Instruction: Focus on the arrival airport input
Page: home
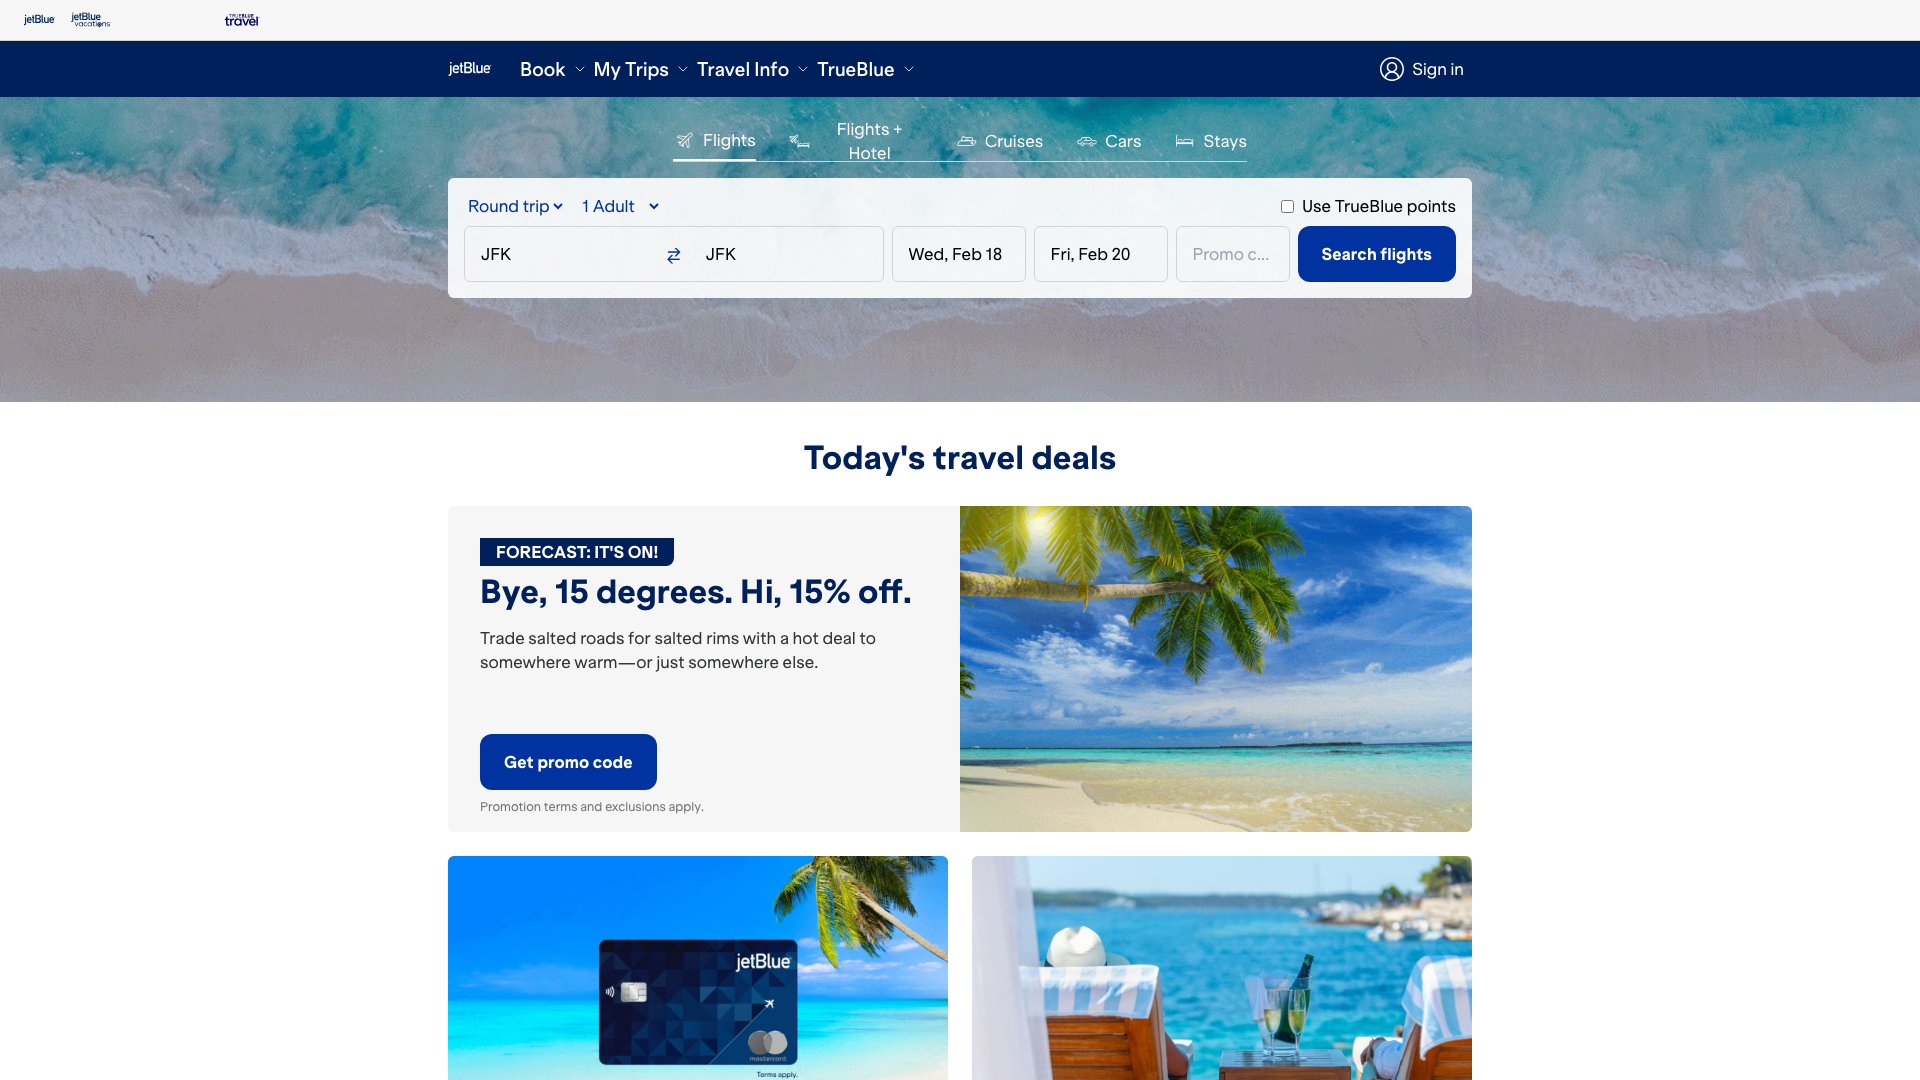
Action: click